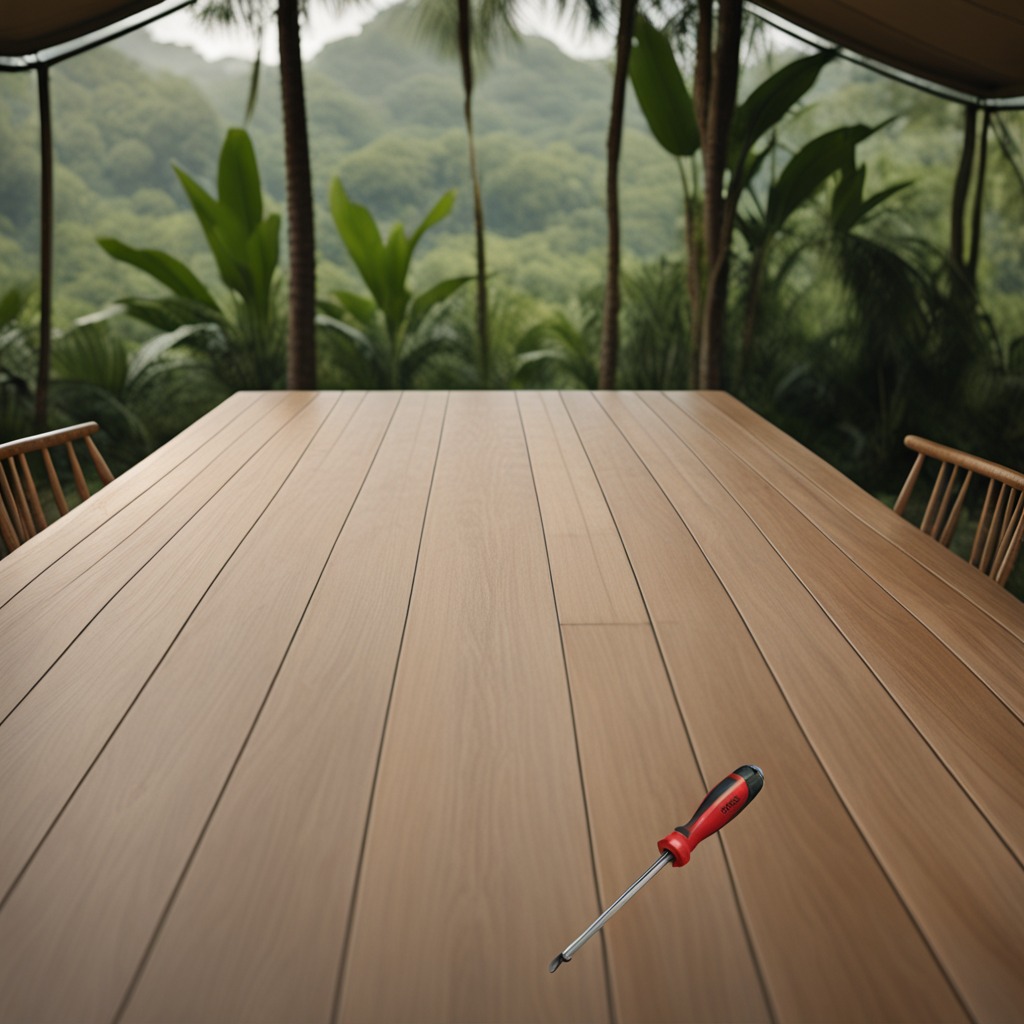
A screwdriver lies on a wooden table inside a jungle field workshop tent humid ambient light worn but